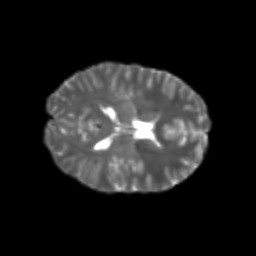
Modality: T2w
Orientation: axial
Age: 22
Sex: female
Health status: healthy
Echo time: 0.074 s